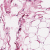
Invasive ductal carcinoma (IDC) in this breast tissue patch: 0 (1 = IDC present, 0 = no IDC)